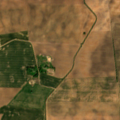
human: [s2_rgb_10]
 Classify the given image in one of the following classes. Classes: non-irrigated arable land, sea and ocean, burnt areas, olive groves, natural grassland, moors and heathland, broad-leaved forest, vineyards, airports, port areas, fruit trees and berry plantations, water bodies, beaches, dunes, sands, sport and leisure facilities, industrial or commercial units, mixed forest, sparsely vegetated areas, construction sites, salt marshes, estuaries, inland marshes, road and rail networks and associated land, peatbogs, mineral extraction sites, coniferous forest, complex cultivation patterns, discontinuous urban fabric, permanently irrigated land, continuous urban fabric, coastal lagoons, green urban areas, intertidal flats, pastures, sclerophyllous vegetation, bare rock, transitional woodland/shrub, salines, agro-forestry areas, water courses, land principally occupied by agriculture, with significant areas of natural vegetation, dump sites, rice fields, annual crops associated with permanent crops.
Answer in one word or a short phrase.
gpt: non-irrigated arable land